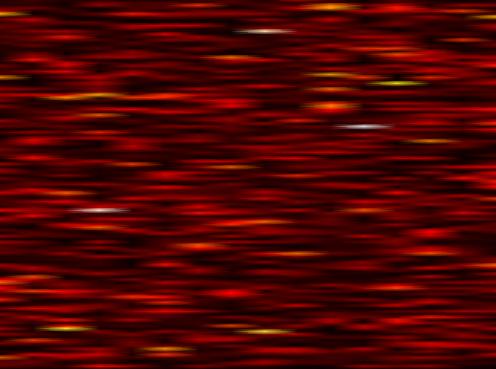
Label: UFMC